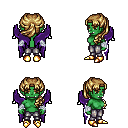
a pixel art fantasy rpg character, female body template, orc, green skin, purple wings, metal pants, blonde princess hairstyle, white cloth bandages, gold boots, four views (front, back, left, right), 2x2 character sprite sheet, small pixel art, hard edges, no anti-aliasing